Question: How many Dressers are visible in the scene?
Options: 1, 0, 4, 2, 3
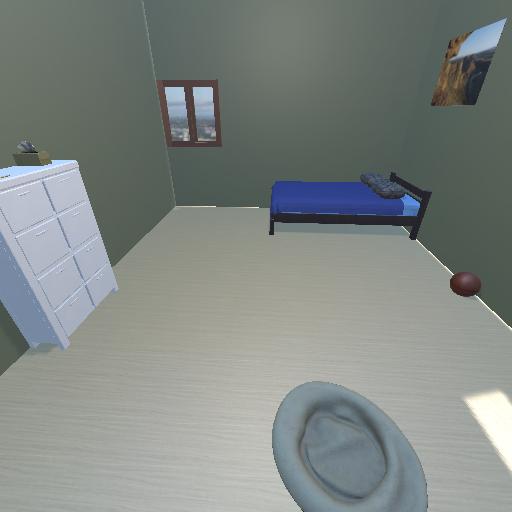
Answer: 1